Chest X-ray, PA view. Patient: 67 years old, sex M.
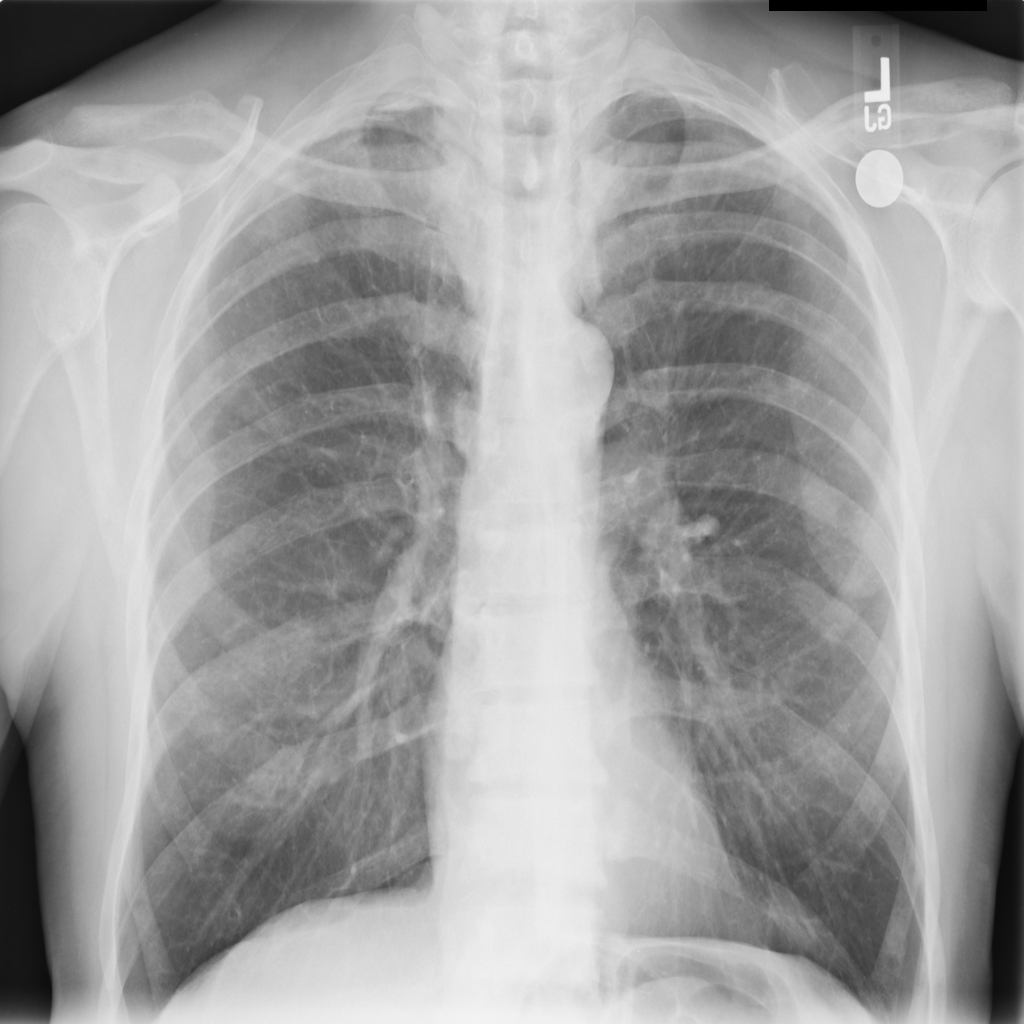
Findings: No Finding